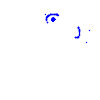
Particle: pion